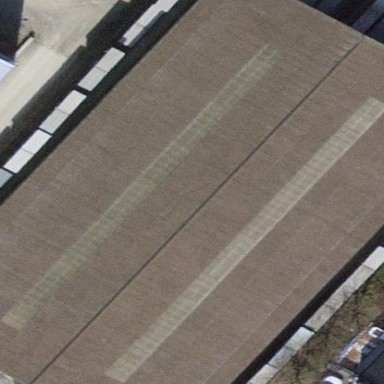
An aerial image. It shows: Industrial building with gabled roof.